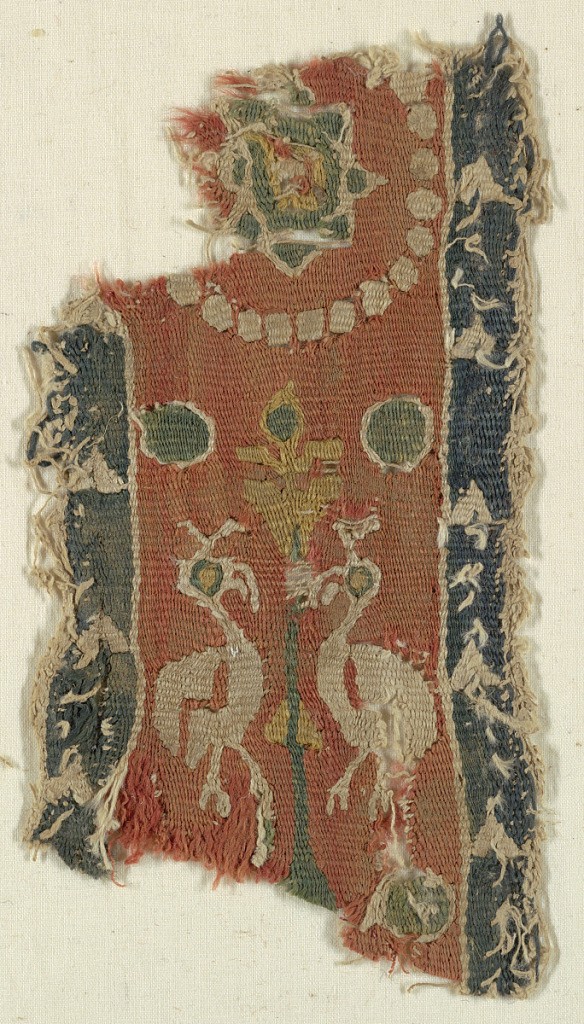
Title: Textile
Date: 9th–12th century
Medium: undyed linen warp (Z2S), Z-spun wool weft with S-spun undyed linen Technique: weft-faced plain weave; slit tapestry with non-horizontal wefts
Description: Tapestry band in Sassanian style shows two pelicans on either side of a conventionalized tree of life. Pearl roundel above encloses an eight-pointed star.